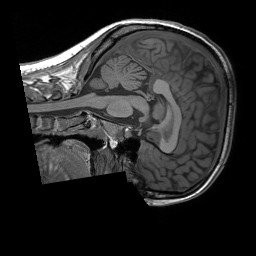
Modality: T1w
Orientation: sagittal
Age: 21
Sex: female
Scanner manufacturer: siemens
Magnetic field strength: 3 T
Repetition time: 1.9 s
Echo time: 0.00252 s